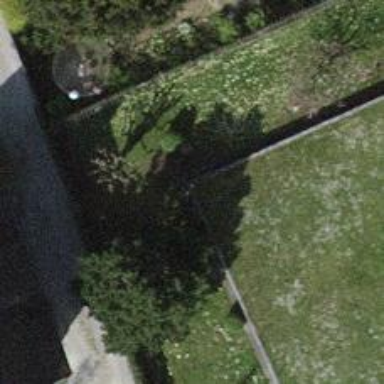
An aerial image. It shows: Wall is shown in the image.